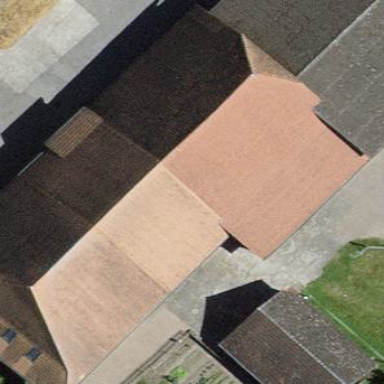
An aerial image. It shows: Farm building.